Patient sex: F
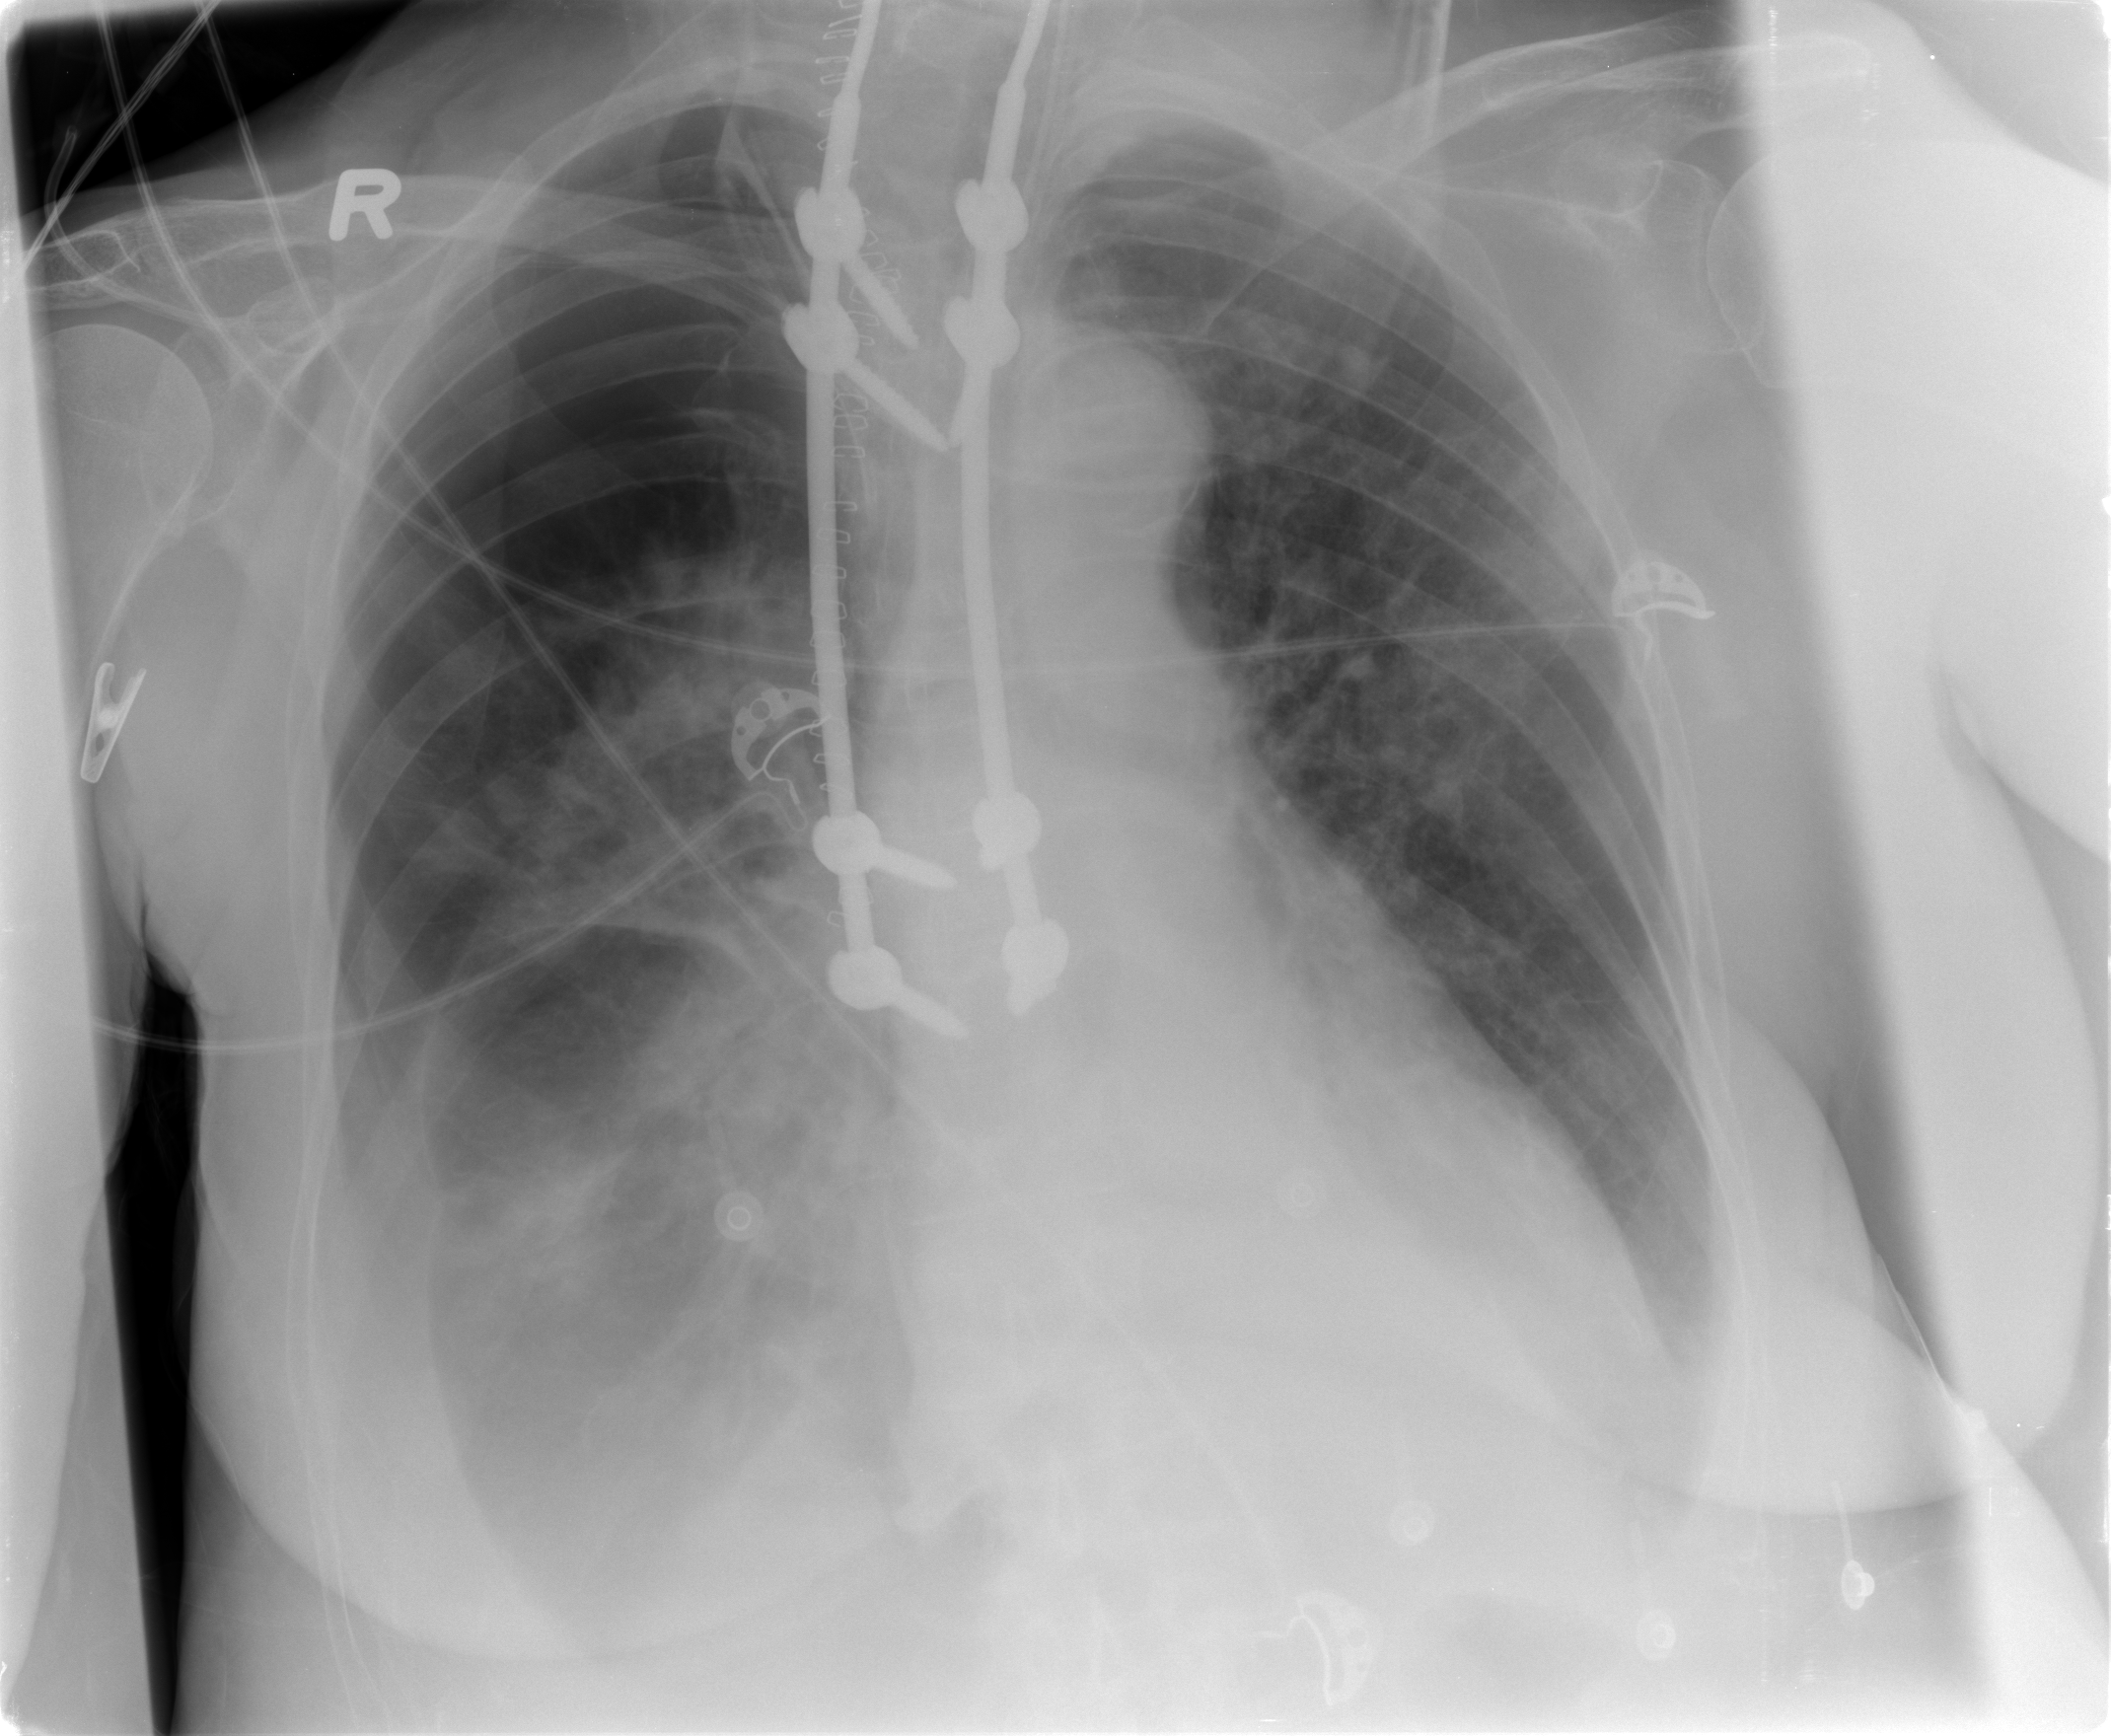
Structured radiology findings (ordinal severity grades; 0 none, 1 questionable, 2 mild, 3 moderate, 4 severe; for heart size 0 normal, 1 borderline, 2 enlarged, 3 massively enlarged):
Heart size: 0
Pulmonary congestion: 0
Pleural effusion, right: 3
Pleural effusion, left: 0
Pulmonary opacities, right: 2
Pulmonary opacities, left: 1
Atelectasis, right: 3
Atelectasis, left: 2